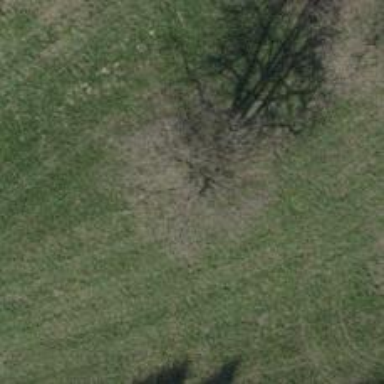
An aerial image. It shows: Single tag "natural: tree."